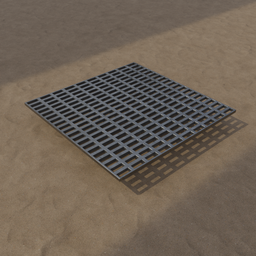
Label: tools